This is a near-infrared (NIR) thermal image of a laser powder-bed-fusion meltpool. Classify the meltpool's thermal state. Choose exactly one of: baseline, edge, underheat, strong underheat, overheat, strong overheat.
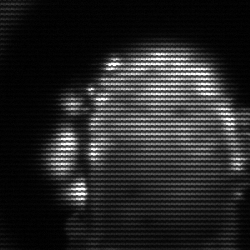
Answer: baseline